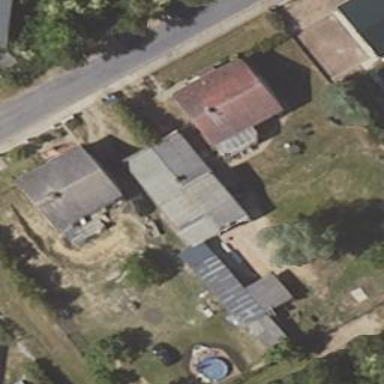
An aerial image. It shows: Shed.